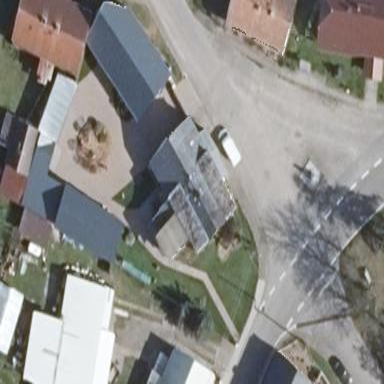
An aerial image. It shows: Building with gabled roof oriented along its length. The roof is grey in color.